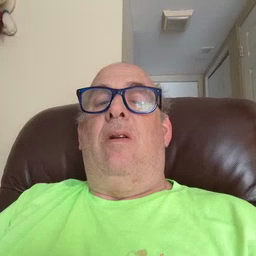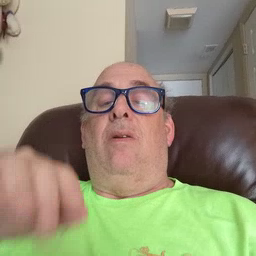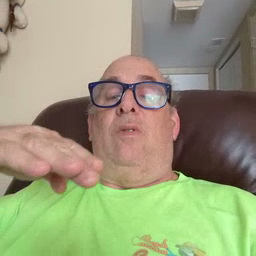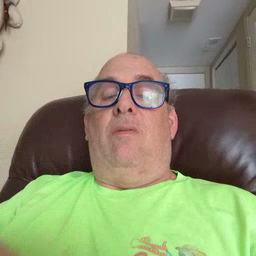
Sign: child